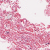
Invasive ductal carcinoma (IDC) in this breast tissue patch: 0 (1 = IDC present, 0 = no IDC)